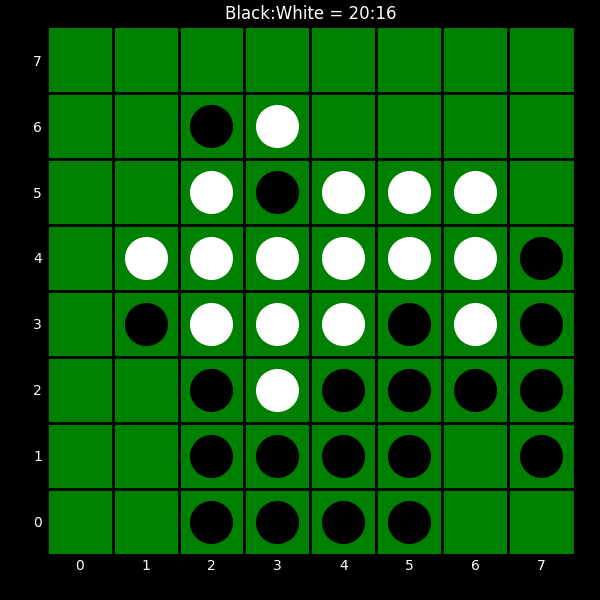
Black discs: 20
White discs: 16